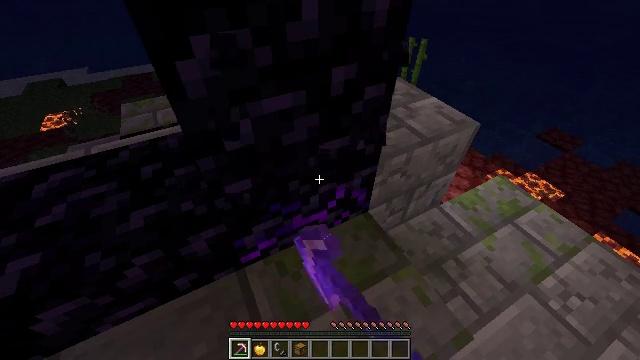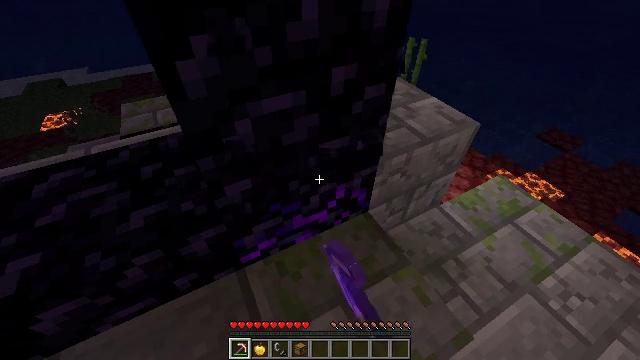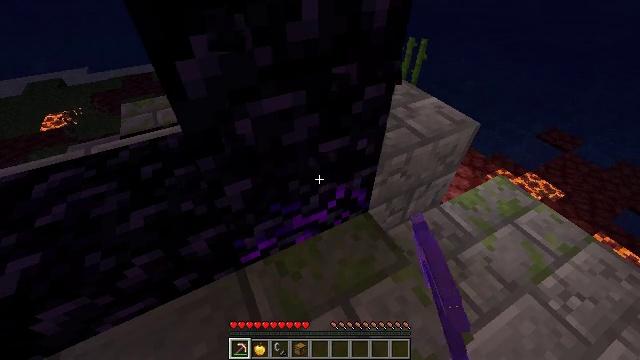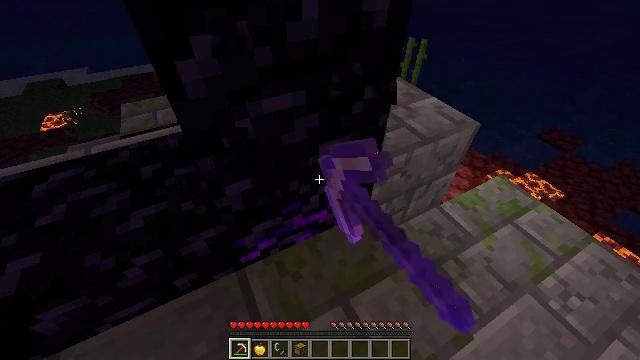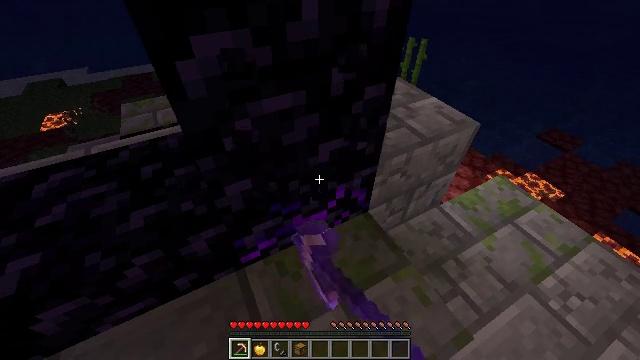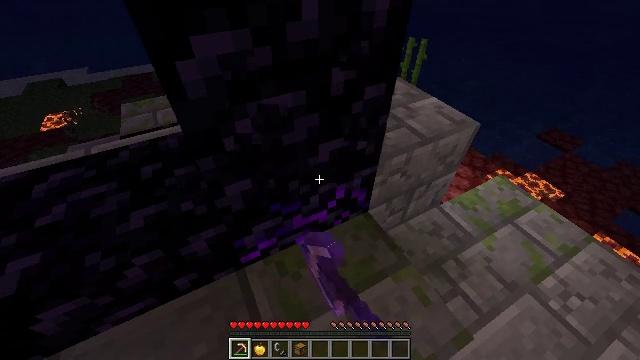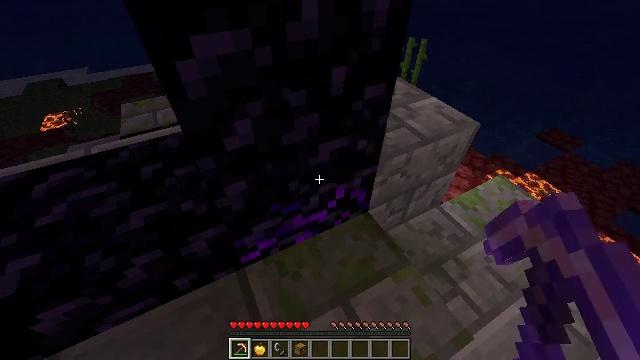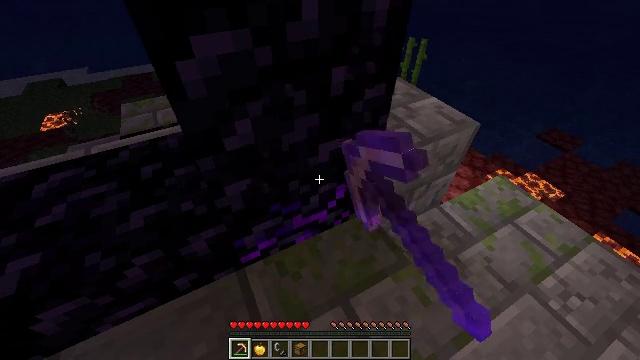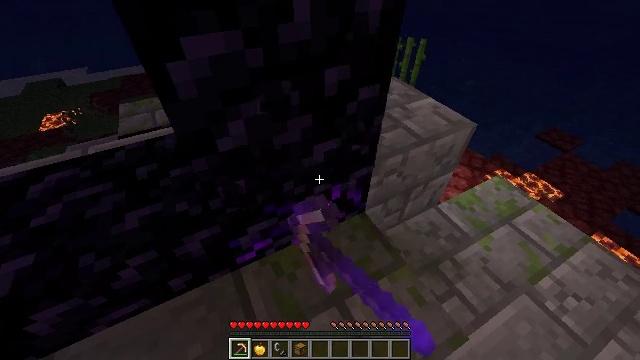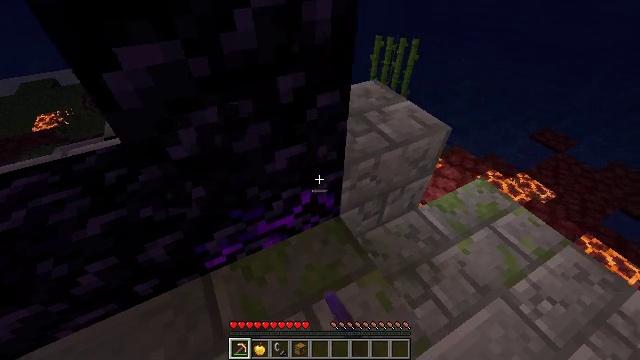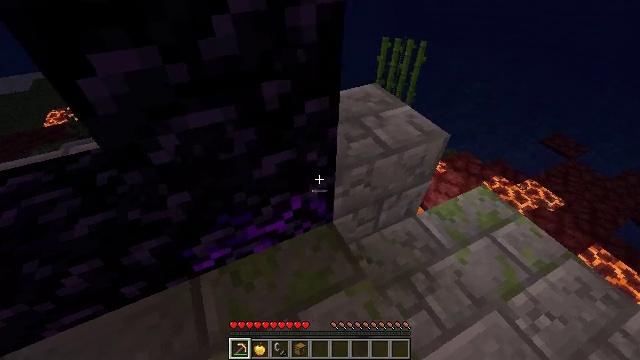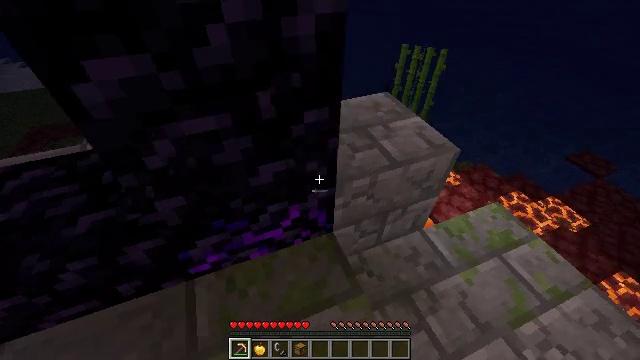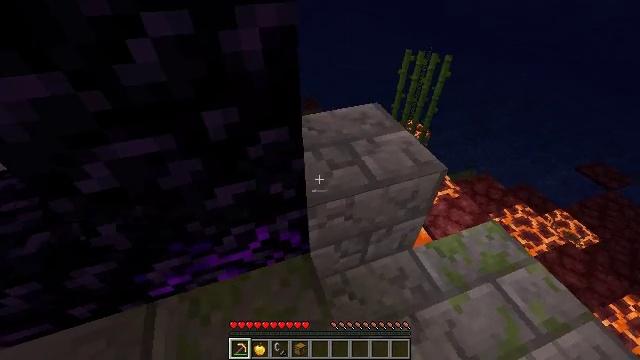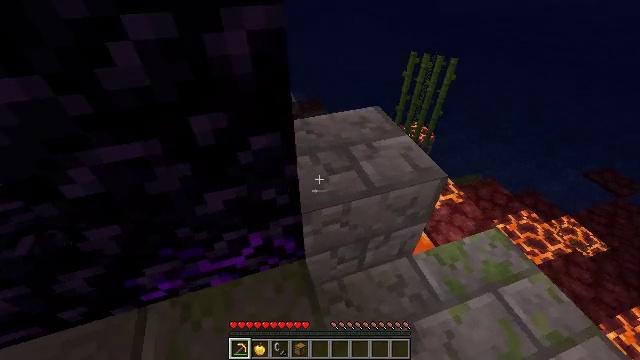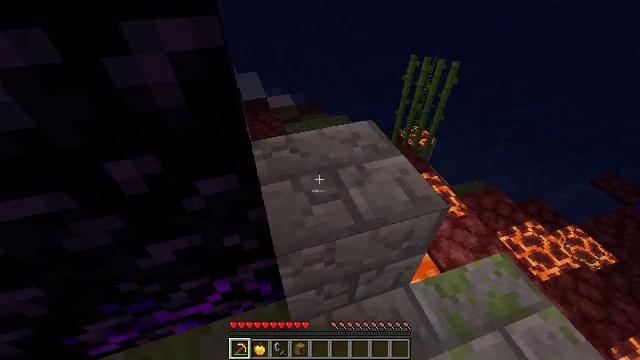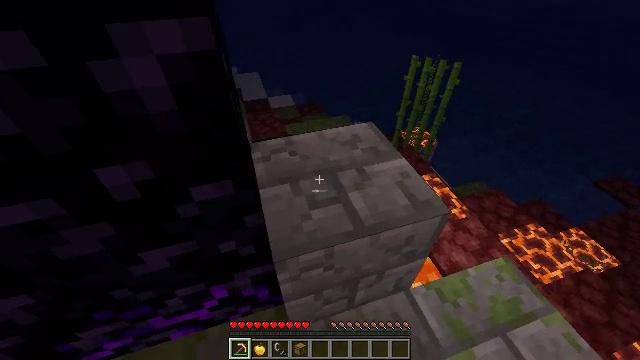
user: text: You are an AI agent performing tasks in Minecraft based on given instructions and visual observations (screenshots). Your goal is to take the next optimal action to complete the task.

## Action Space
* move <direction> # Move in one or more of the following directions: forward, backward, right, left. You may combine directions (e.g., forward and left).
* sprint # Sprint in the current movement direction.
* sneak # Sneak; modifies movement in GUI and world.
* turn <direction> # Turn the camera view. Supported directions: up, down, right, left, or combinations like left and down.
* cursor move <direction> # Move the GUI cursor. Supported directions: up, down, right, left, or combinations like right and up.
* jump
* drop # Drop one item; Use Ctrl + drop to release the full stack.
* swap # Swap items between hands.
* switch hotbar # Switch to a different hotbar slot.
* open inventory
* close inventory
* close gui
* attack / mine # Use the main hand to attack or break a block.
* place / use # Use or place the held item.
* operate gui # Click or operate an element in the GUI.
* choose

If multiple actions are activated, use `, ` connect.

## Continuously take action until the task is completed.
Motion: motion action
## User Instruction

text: Harvest the cracked stone bricks for building.
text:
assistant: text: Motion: attack / mine
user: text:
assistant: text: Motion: attack / mine
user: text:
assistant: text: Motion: attack / mine
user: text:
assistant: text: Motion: attack / mine
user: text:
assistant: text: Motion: attack / mine
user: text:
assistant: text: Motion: attack / mine
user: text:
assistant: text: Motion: attack / mine
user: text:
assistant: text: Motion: move right, attack / mine
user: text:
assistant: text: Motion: move right
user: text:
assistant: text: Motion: move forward and move right, turn left
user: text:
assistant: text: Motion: move forward and move right, turn left
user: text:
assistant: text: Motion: move forward and move right, turn left
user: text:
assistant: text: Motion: move forward, turn left
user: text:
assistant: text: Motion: move forward
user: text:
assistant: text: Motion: no_op
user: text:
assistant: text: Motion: turn left
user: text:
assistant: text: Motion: no_op
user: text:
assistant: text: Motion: no_op
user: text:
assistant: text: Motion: no_op
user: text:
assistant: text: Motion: attack / mine
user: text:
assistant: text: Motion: attack / mine
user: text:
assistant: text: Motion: attack / mine
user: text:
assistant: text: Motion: attack / mine
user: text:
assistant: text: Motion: attack / mine
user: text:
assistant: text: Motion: attack / mine
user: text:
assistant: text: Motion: attack / mine
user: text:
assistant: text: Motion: attack / mine
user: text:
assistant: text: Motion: attack / mine